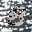
Label: 8